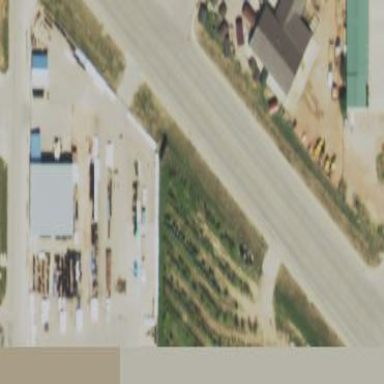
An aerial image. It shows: Plant nursery filled with trees.